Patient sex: M
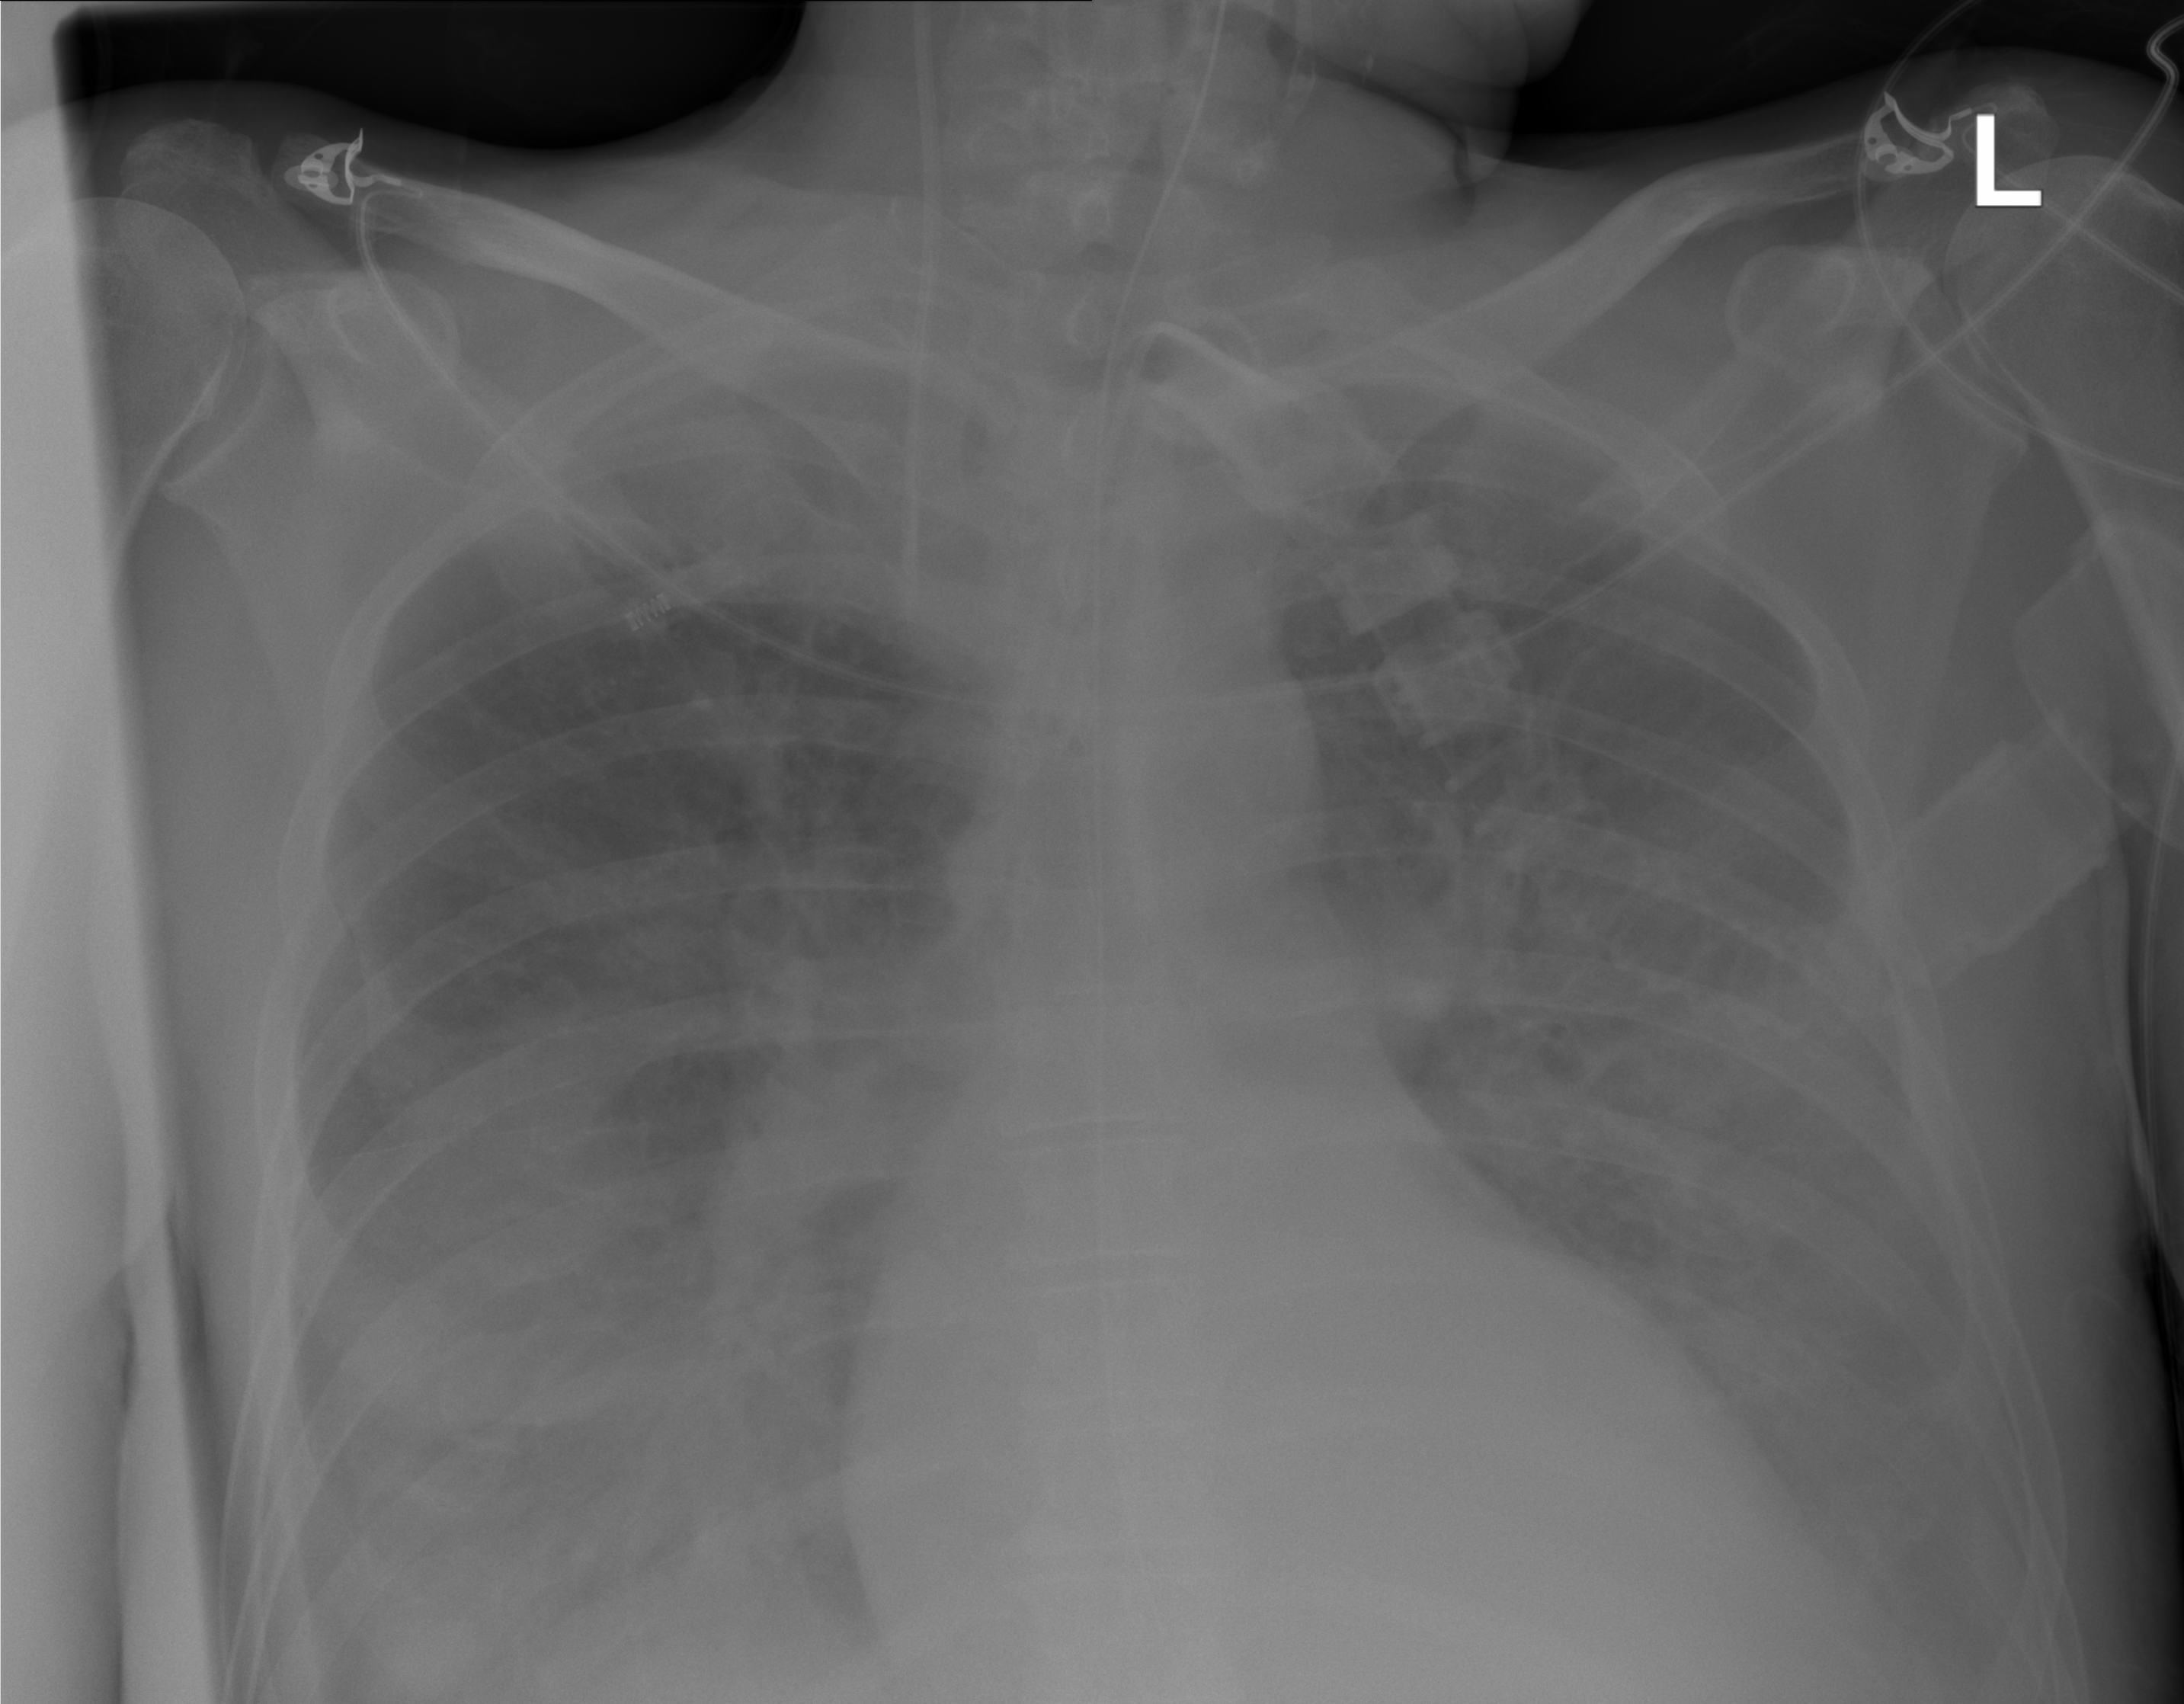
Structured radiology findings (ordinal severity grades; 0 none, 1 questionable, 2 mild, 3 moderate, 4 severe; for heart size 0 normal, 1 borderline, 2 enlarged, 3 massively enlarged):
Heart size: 2
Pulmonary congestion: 2
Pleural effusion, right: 3
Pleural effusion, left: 3
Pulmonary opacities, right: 2
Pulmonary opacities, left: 1
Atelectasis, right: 2
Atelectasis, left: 2